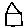
Label: house